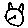
Label: cat